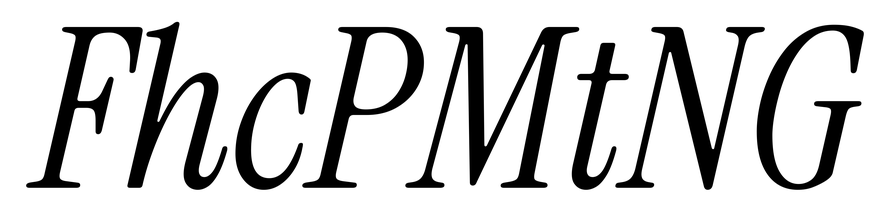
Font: InstrumentSerif-Italic